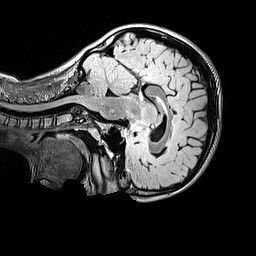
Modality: FLAIR
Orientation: sagittal
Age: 10
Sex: female
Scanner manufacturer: siemens
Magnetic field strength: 3 T
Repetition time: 5 s
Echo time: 0.388 s